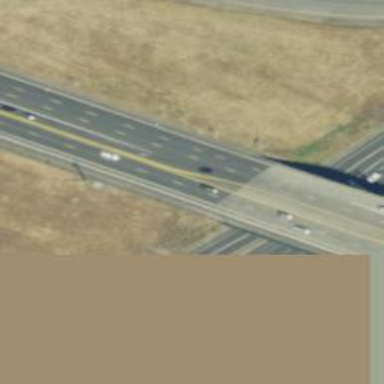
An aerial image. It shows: Primary highway with bridge. The sidewalk is on the left side.